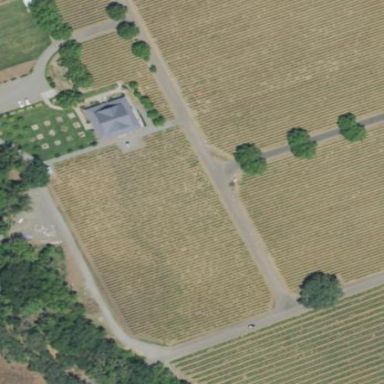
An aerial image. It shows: Vineyard with grape crops.